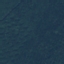
Label: Forest